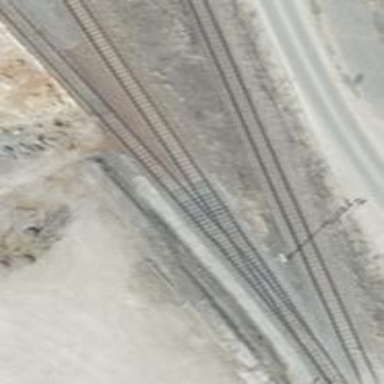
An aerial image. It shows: Railway yard.